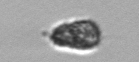
Label: Pseudochattonella_farcimen